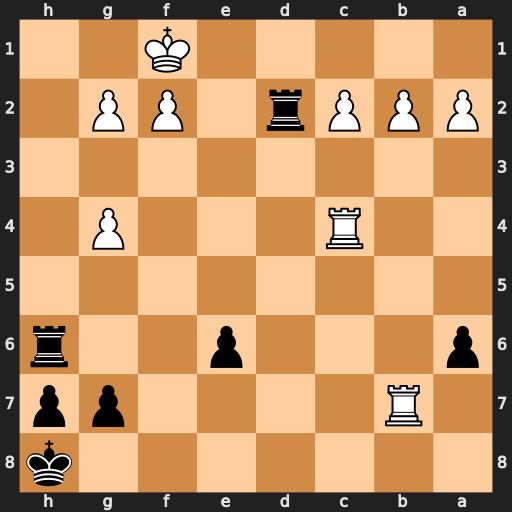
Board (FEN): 7k/1R4pp/p3p2r/8/2R3P1/8/PPPr1PP1/5K2
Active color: b
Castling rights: -
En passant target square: -
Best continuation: Rh1#